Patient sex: M
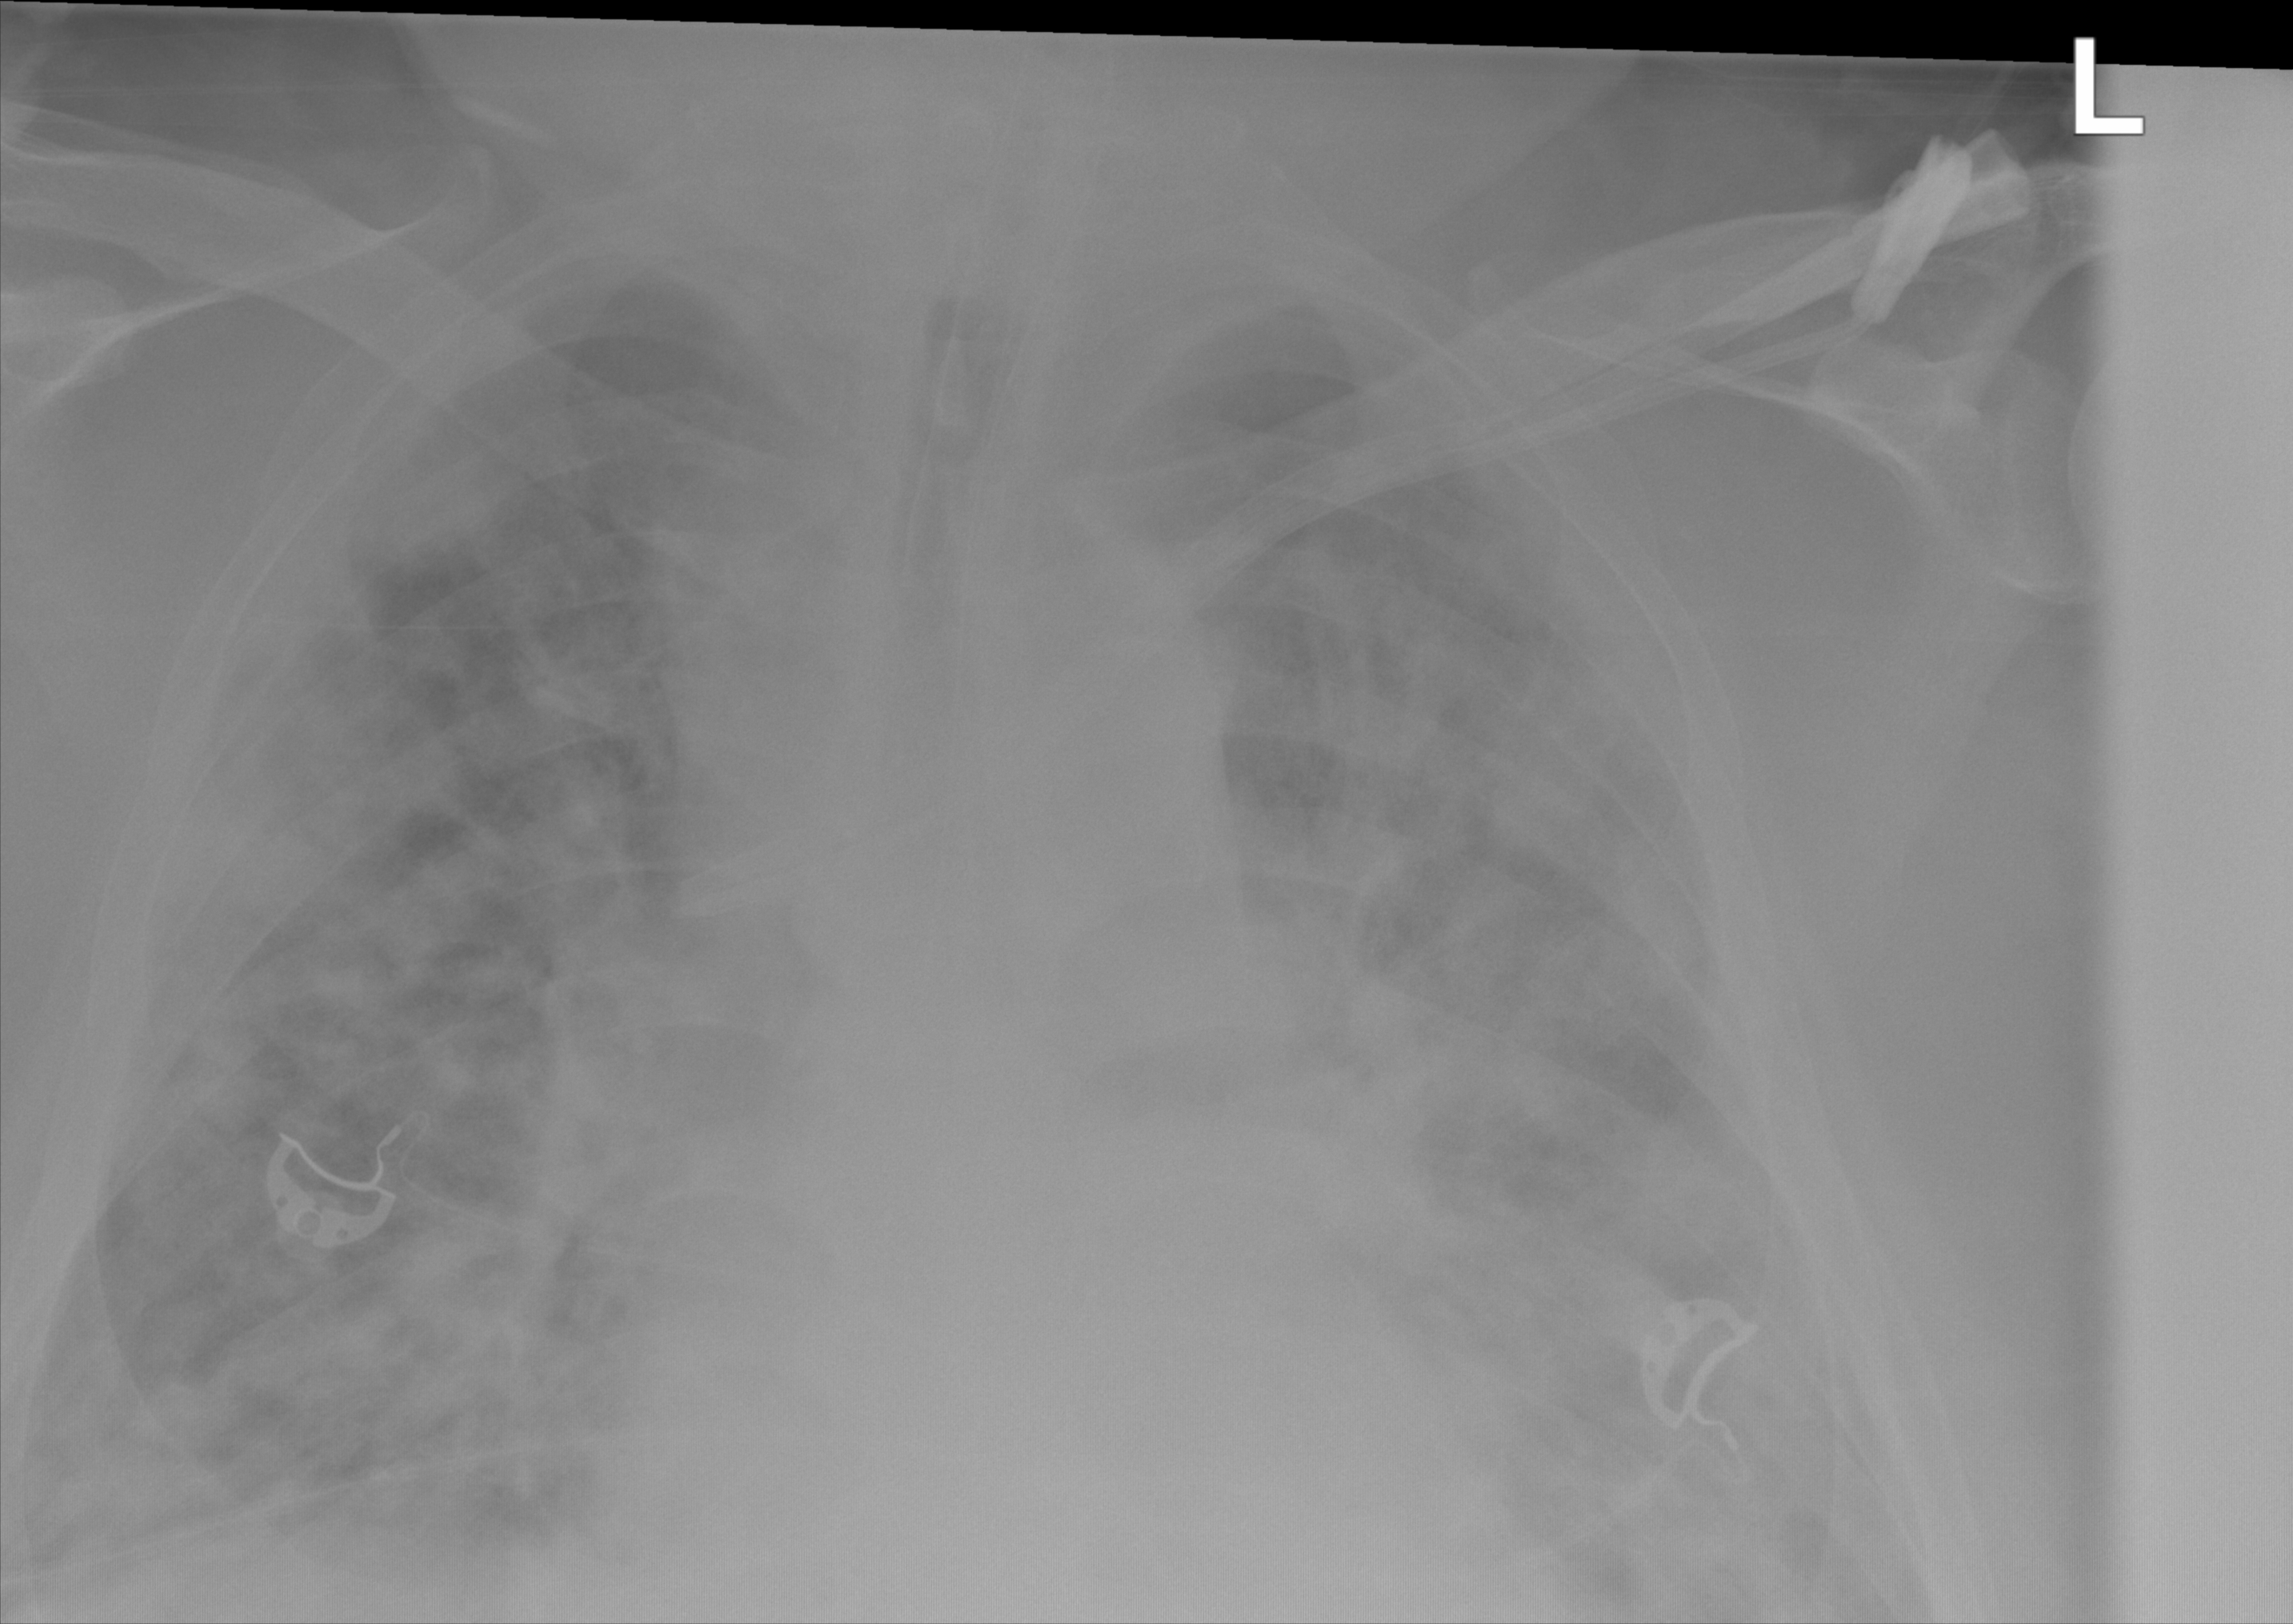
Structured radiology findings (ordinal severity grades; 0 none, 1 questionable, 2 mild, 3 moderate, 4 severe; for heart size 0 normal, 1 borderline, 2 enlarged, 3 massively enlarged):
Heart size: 2
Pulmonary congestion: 2
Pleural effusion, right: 2
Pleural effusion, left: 2
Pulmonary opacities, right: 3
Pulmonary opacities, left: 3
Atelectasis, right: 2
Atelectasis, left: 2